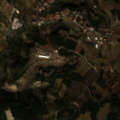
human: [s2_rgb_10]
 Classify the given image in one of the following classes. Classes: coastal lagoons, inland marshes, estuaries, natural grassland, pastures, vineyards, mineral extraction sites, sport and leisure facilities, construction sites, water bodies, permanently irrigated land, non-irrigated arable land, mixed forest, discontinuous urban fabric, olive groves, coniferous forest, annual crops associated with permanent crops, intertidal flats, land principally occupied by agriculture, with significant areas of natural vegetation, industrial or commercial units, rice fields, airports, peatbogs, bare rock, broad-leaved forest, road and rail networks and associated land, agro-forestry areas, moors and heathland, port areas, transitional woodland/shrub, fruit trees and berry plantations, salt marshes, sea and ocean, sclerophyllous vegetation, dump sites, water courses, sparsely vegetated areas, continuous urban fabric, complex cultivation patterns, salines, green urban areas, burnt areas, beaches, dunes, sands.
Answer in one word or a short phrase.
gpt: discontinuous urban fabric, olive groves, land principally occupied by agriculture, with significant areas of natural vegetation